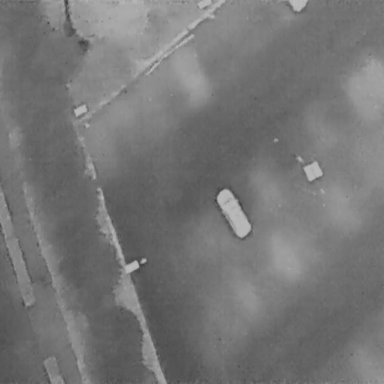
There is a Car in the infrared image.